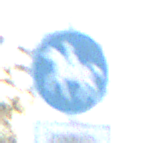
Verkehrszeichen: Reitweg
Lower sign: BesondereFahrzeugeUndTransportgueter6
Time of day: MorningAfternoon
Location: Outdoor (Suburban)
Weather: PartlyCloudy
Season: NotSpecified
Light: Natural